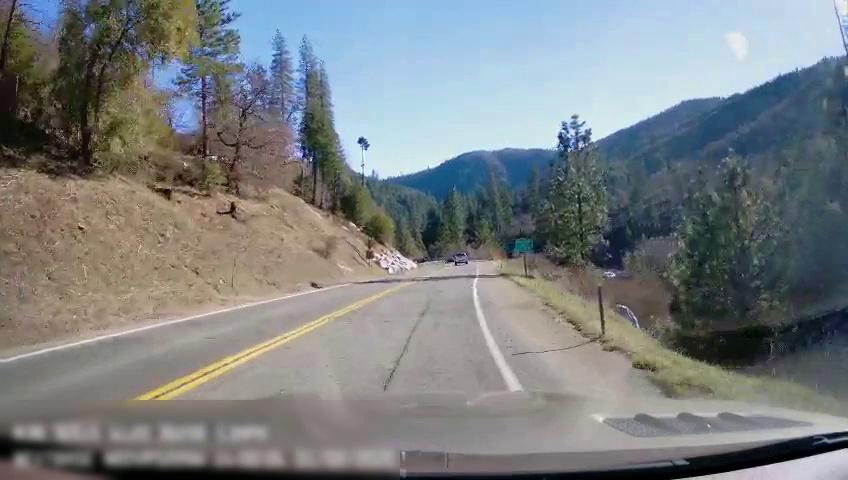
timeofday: Day
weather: Sunny
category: Drivable Space
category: Drivable Space
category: Vehicles | Truck
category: Lanes | Opposite Lane
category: Lanes | Current Lane
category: Lanes | Opposite Lane
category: Lanes | Current Lane
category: Traffic | Signs